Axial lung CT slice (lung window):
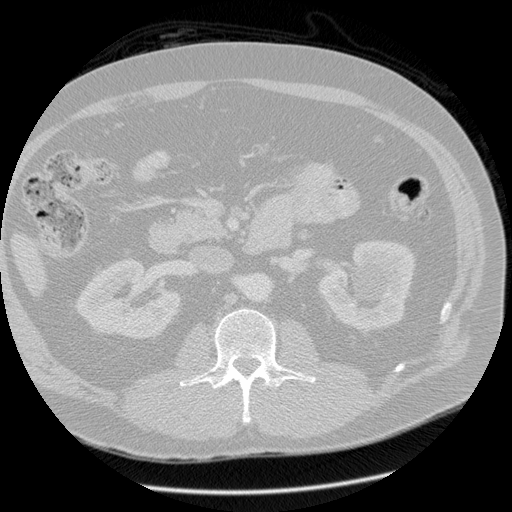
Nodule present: no